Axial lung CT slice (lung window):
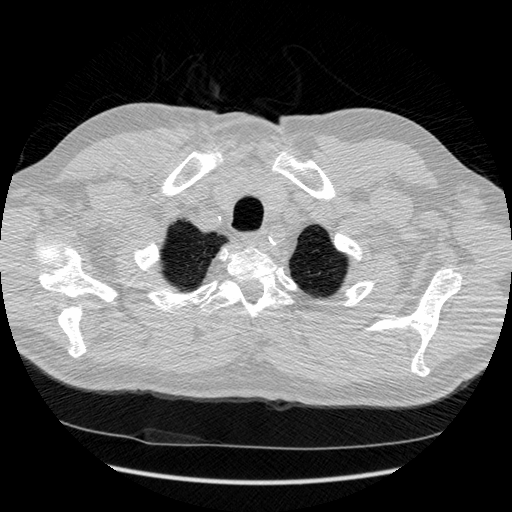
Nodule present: no